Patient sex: M
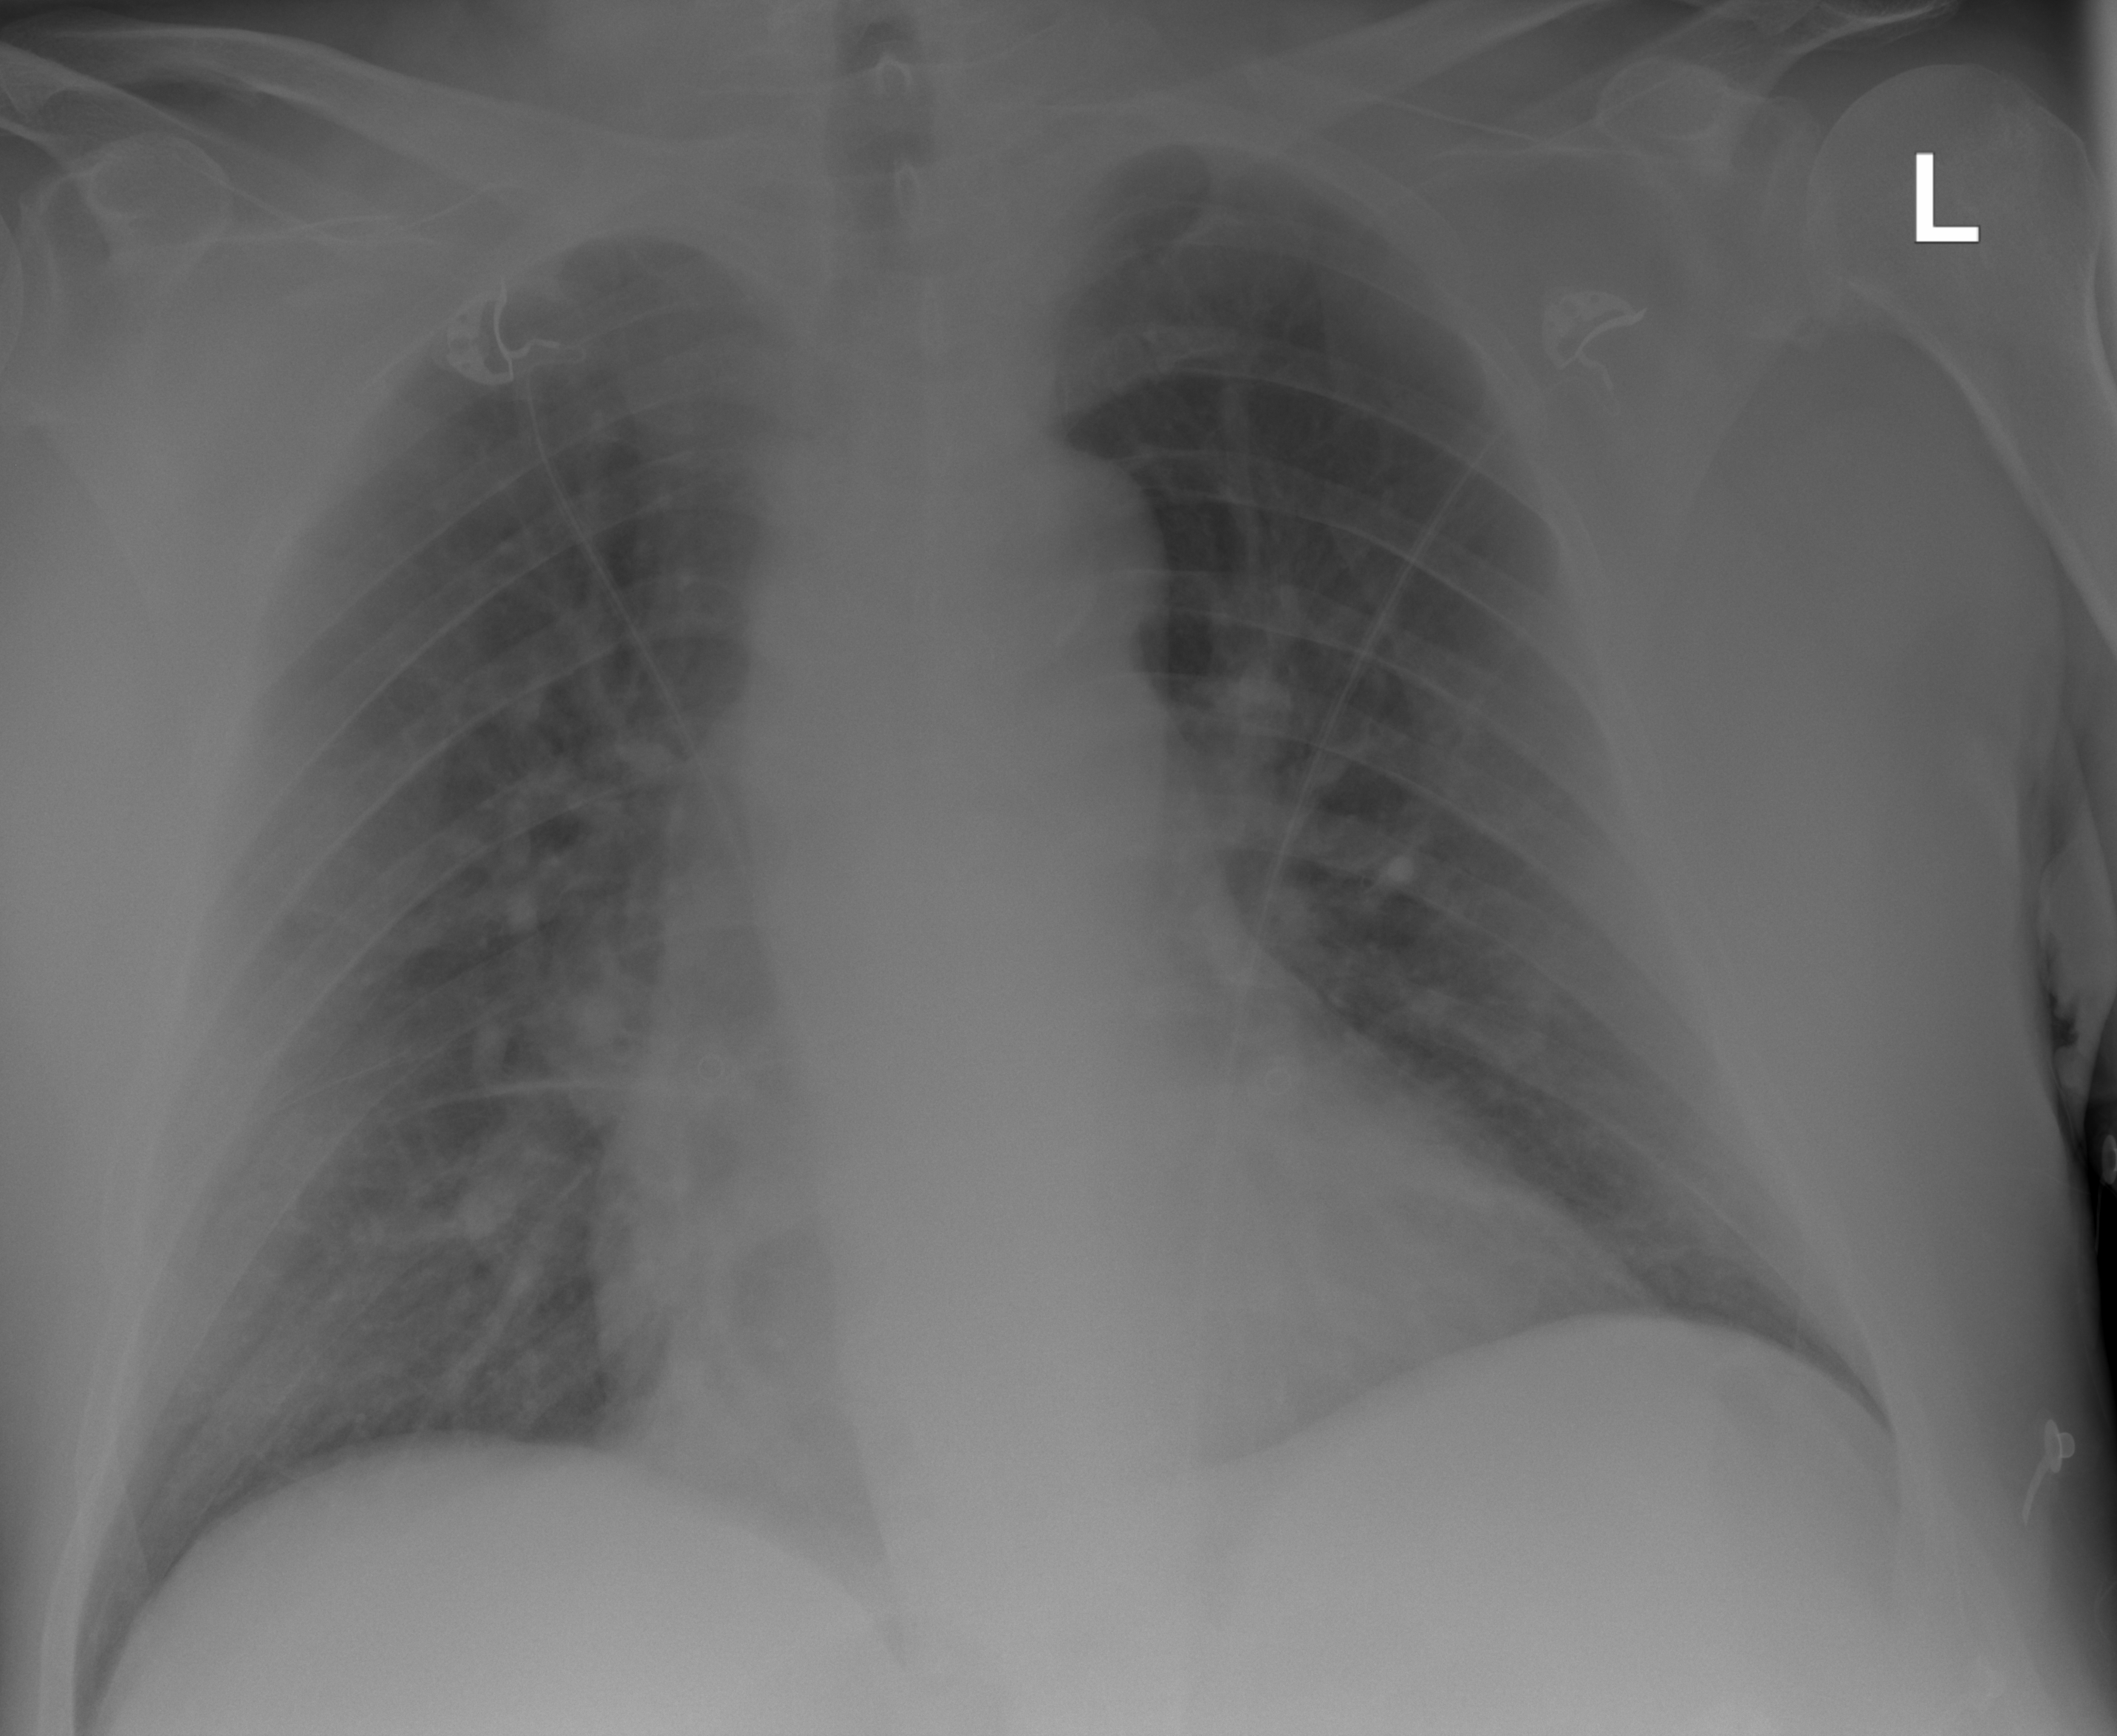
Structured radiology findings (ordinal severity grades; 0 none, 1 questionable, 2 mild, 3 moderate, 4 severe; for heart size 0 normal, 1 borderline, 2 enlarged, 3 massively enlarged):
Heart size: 0
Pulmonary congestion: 0
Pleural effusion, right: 0
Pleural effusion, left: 0
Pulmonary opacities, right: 0
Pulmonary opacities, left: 0
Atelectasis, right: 1
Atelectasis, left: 1